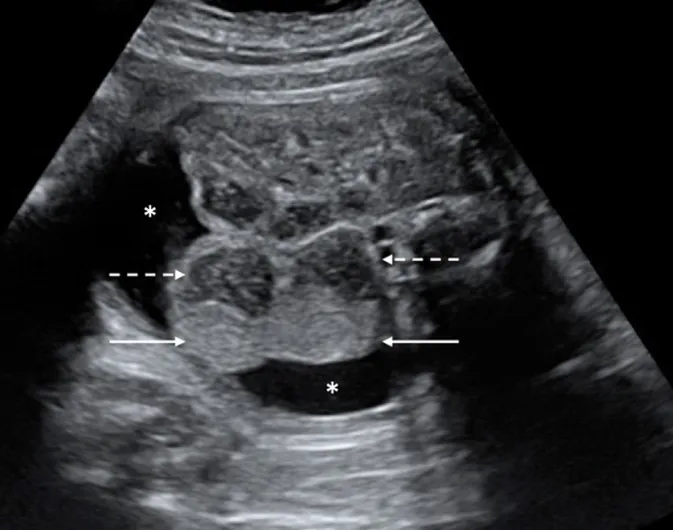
Prenatal ultrasound, transverse slice at the level just below the liver: visualization of a hyperechogenic mass (white solid arrows) adjacent to a dilated digestive loop (white dotted arrows), surrounded by anechogenic ascites (asterisk [*]) in the right hemiabdomen.
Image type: radiology (ultrasound)